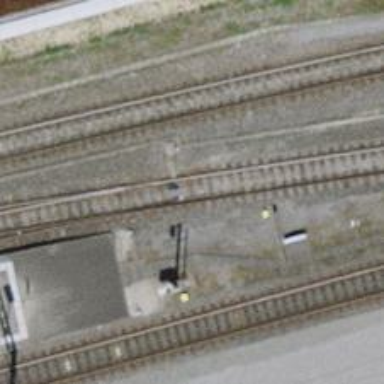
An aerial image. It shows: Railway switch.